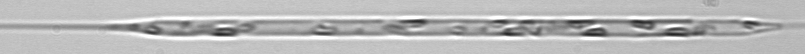
Label: Rhizosolenia